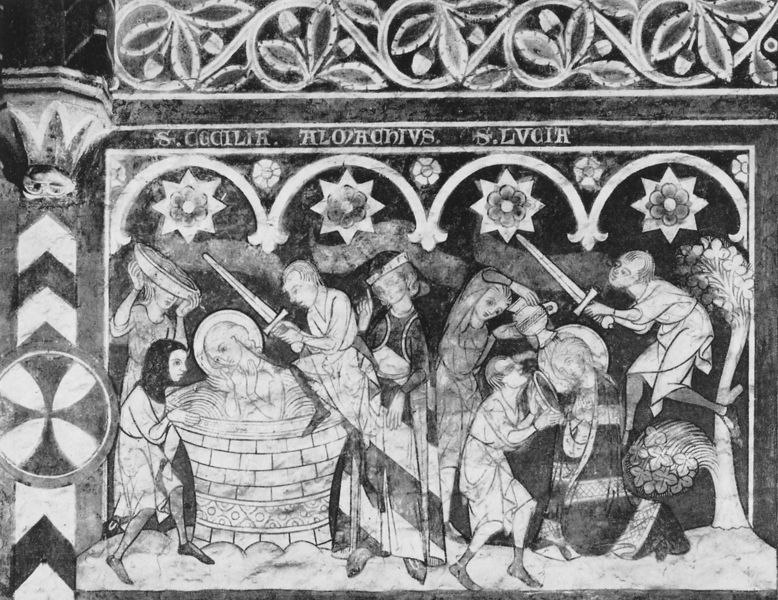
Titel: Kloster Wienhausen (Zisterzienserkloster)
Standort: Wienhausen (EU - D - Nds)
Schlagwörter: baum, bäume, blumen, pfeiler, säule, brunnen, bogen, schwer, sterne, stich, schwert, mittelalter, romanik, heilige, david, rosetten, tafelmalerei, drolerien, mittelalterliche wandmalerei